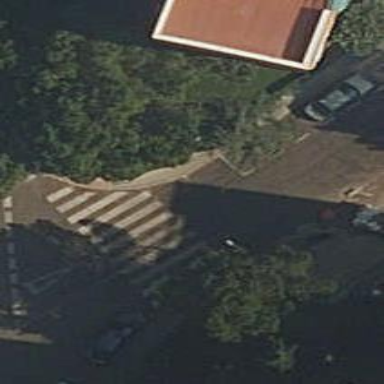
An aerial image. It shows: Uncontrolled zebra crossing on the road.